Question:
Above given images is of my application leaks.
Here I want to understand that, in Extended Detail - you can see different colors like light green, light pink, light brown, light purple.
What does each color indicates?
Now the other confusion is "How to locate the code which is creating a memory leak?"
Upto what limit of memory leak - the actual iPhone can go on with.
(suppose 10 bytes no problem, 20 bytes no problem & 200 bytes a problem)
- -
(For example - On clicking of UIKit second cell in detail - we cant get to the code)
- - - -
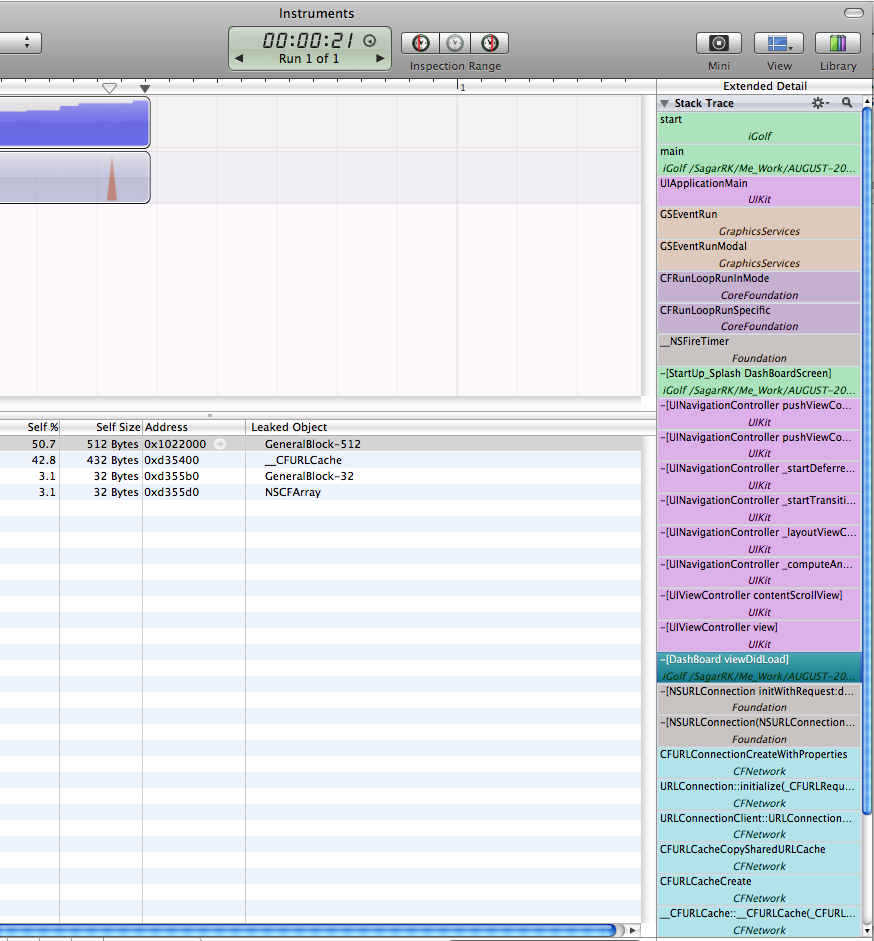
Answer: Ignore the colors, in that one the [DashBoard viewDidLoad] is the source of the leak, something in how it's initializing a URLConnection (possibly you did not free that when the connection was finished?)
Now to answer the other questions you had:
-
Yes. Part of the reason is not only that you will simply run out of memory, but since there is only so much memory to go around for the whole phone a watchdog application is constantly monitoring your app and will shut it down early if it sees memory use only ever growing...
-
All your application memory is freed when the app quits.
-
Here I can't help, you really need to read more on the retain/release memory cycle... if you release an object that has a retain count of 0, the app crashes because the object is gone.
-
Because instruments works by sampling memory every so often, so it might take a little bit for instruments to get around to reading the memory after an action.